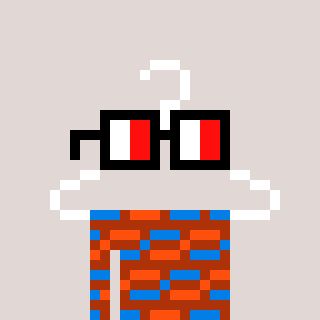
a pixel art character with square glasses with black frames and red eyes, a hanger-shaped head and a hotbrown-colored body on a warm background